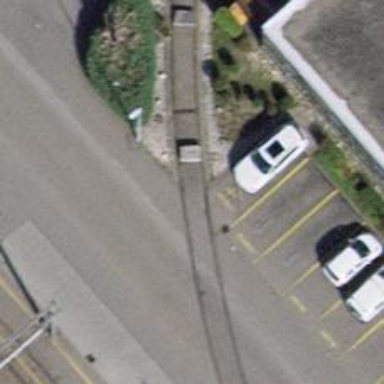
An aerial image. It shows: Disused railway spur with one track.